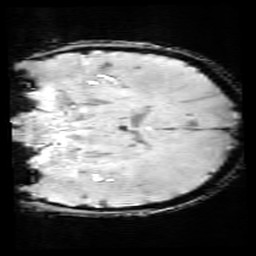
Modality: SWI
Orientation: coronal
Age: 12
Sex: female
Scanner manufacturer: siemens
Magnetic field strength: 3 T
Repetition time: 0.027 s
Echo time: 0.02 s